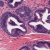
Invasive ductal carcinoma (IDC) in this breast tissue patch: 0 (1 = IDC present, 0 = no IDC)